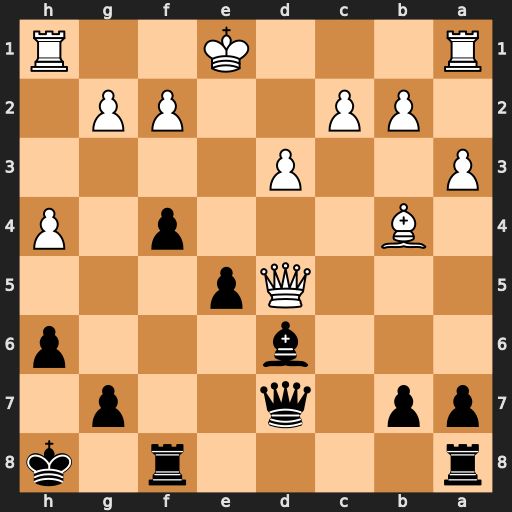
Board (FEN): r4r1k/pp1q2p1/3b3p/3Qp3/1B3p1P/P2P4/1PP2PP1/R3K2R
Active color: b
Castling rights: KQ
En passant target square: -
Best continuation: Bxb4+ axb4 Qxd5